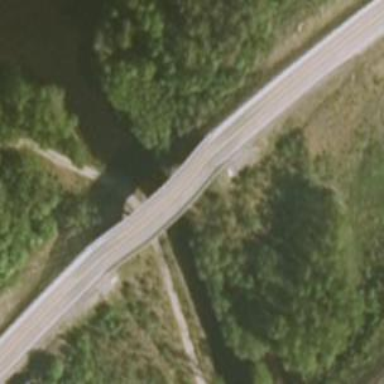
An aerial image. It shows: Trunk highway bridge with asphalt surface.